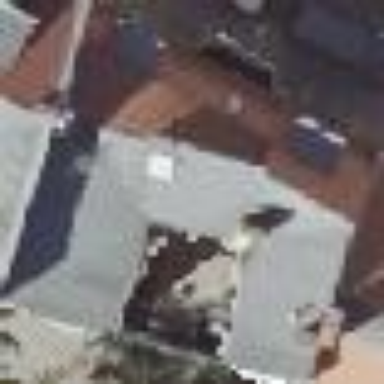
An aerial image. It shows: Apartment building with double saltbox roof shape.